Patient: sex F, age 69
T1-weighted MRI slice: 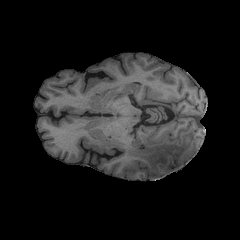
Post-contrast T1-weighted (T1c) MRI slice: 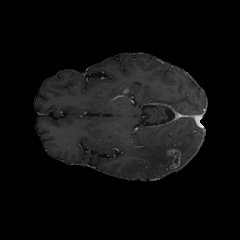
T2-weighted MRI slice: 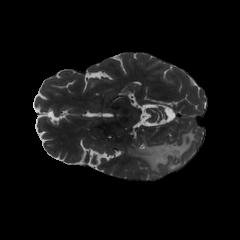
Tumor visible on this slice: yes
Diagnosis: Glioblastoma, IDH-wildtype
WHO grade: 4